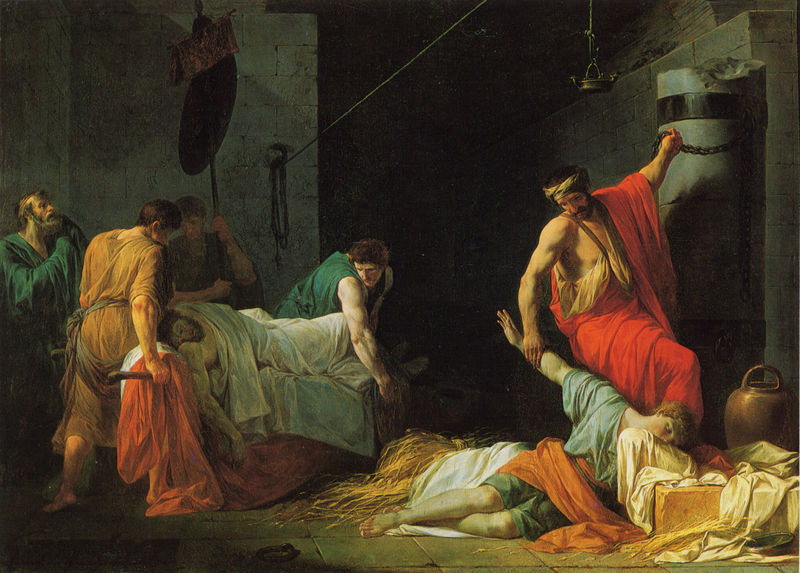
Titel: Les Funérailles de Miltiade, Die Bestattung des Miltiades
Künstler: Pierre Peyron
Standort: Paris
Institution: Musée du Louvre
Schlagwörter: dunkel, gemälde, haut, körper, mann, schatten, schlaf, umhang, weiß, gelb, grün, menschen, ocker, stadt, braun, frankreich, frau, hell, lampe, licht, männer, orange, paris, raum, schwarz, stroh, szene, säule, zimmer, gürtel, rot, tuch, bart, arm, bibel, hinrichtung, historie, inkarnat, leiche, mord, sockel, stein, tod, tot, toter, tragen, vollbart, innenraum, öl, boden, gewand, gewänder, klassizismus, krone, stock, krug, fesseln, topf, liegen, schlafen, gasse, perspektive, stab, heu, trage, transport, kette, mauer, figuren, banner, krieg, schlacht, seile, historienbild, lanze, kopftuch, muskeln, finster, kerze, kammer, laken, podest, ring, eisen, fugen, keller, schild, antike, krank, seil, selbstmord, fliesen, ketten, leichen, tote, verletzte, darstellung, liege, öllampe, gefängnis, kerker, bahre, jesus, leichentuch, leichnam, sterben, kranker, hilfe, krankheit, leiden, manierismus, gefangene, toga, stall, platten, speer, töten, fließen, steinboden, verließ, david, gefangener, klassik, träger, mörder, grell, standarte, historisch, lager, grundfarben, komplementärfarben, togen, klassiszismus, academie, folter, verletzter, farbsymbolik, klage, mythisch, befreiung, morden, aufbahren, feldzeichen, verlies, drouais, leichenwäscher, peyron, verlie, veröies, aktes genäuer, lszene